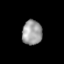
Tissue: prostate
Cell type: Fibroblasts
Senescence score: 0.7963
Nuclear area (px): 482
Mean DAPI intensity: 157.683